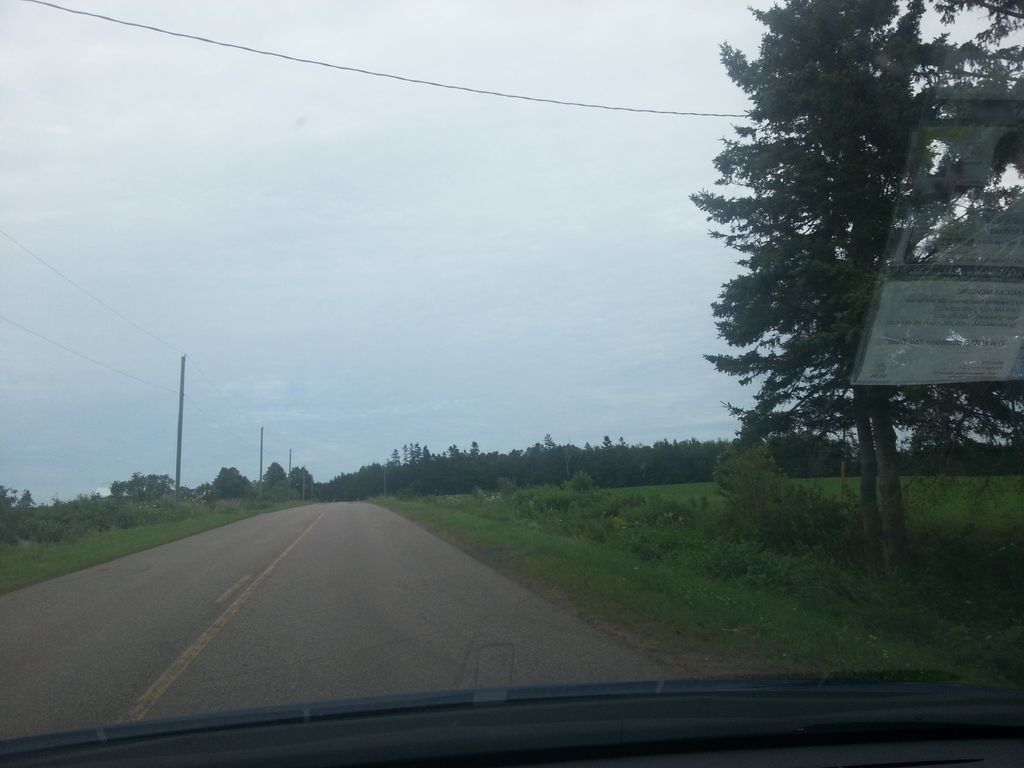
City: charlottetown